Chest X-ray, AP view. Patient: 67 years old, sex M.
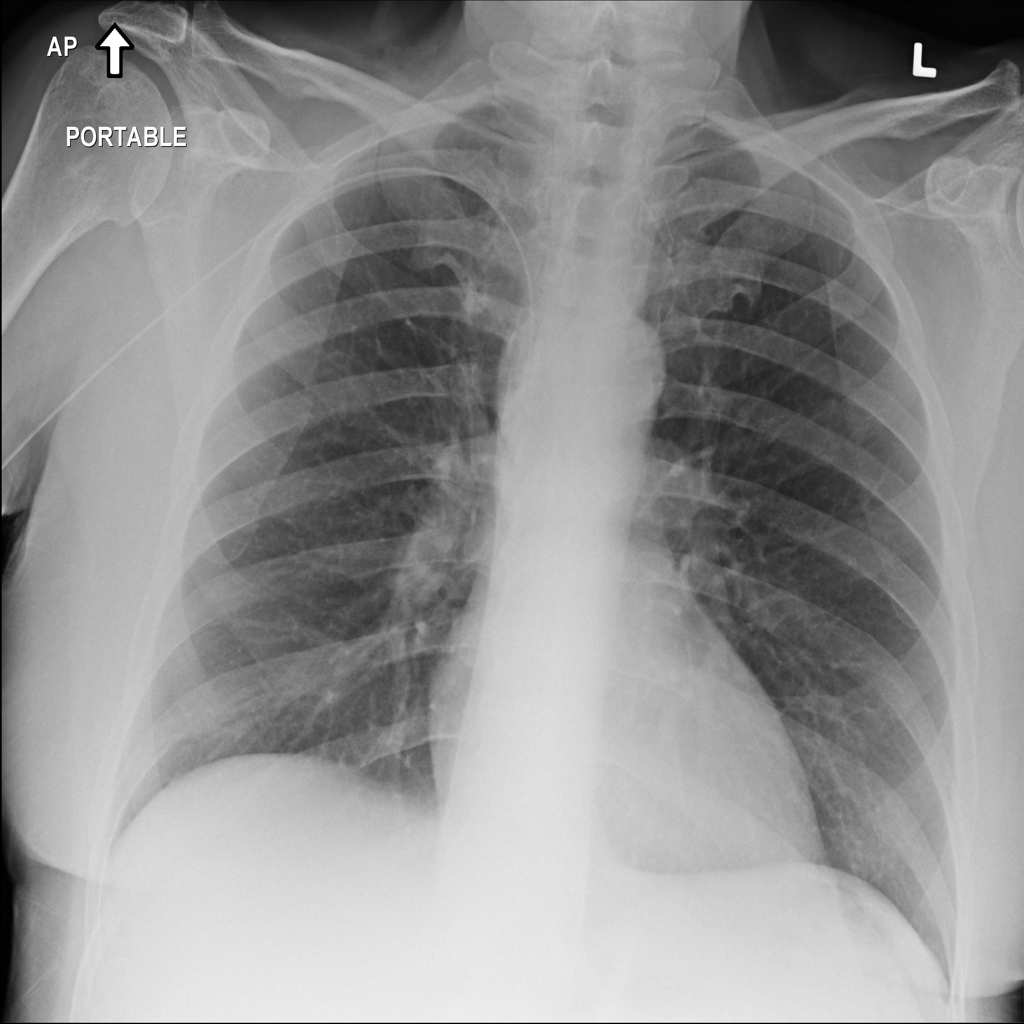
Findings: No Finding